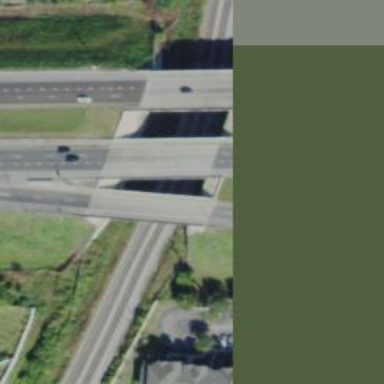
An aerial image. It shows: Bridge over motorway link with diamond junction.